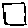
Label: square